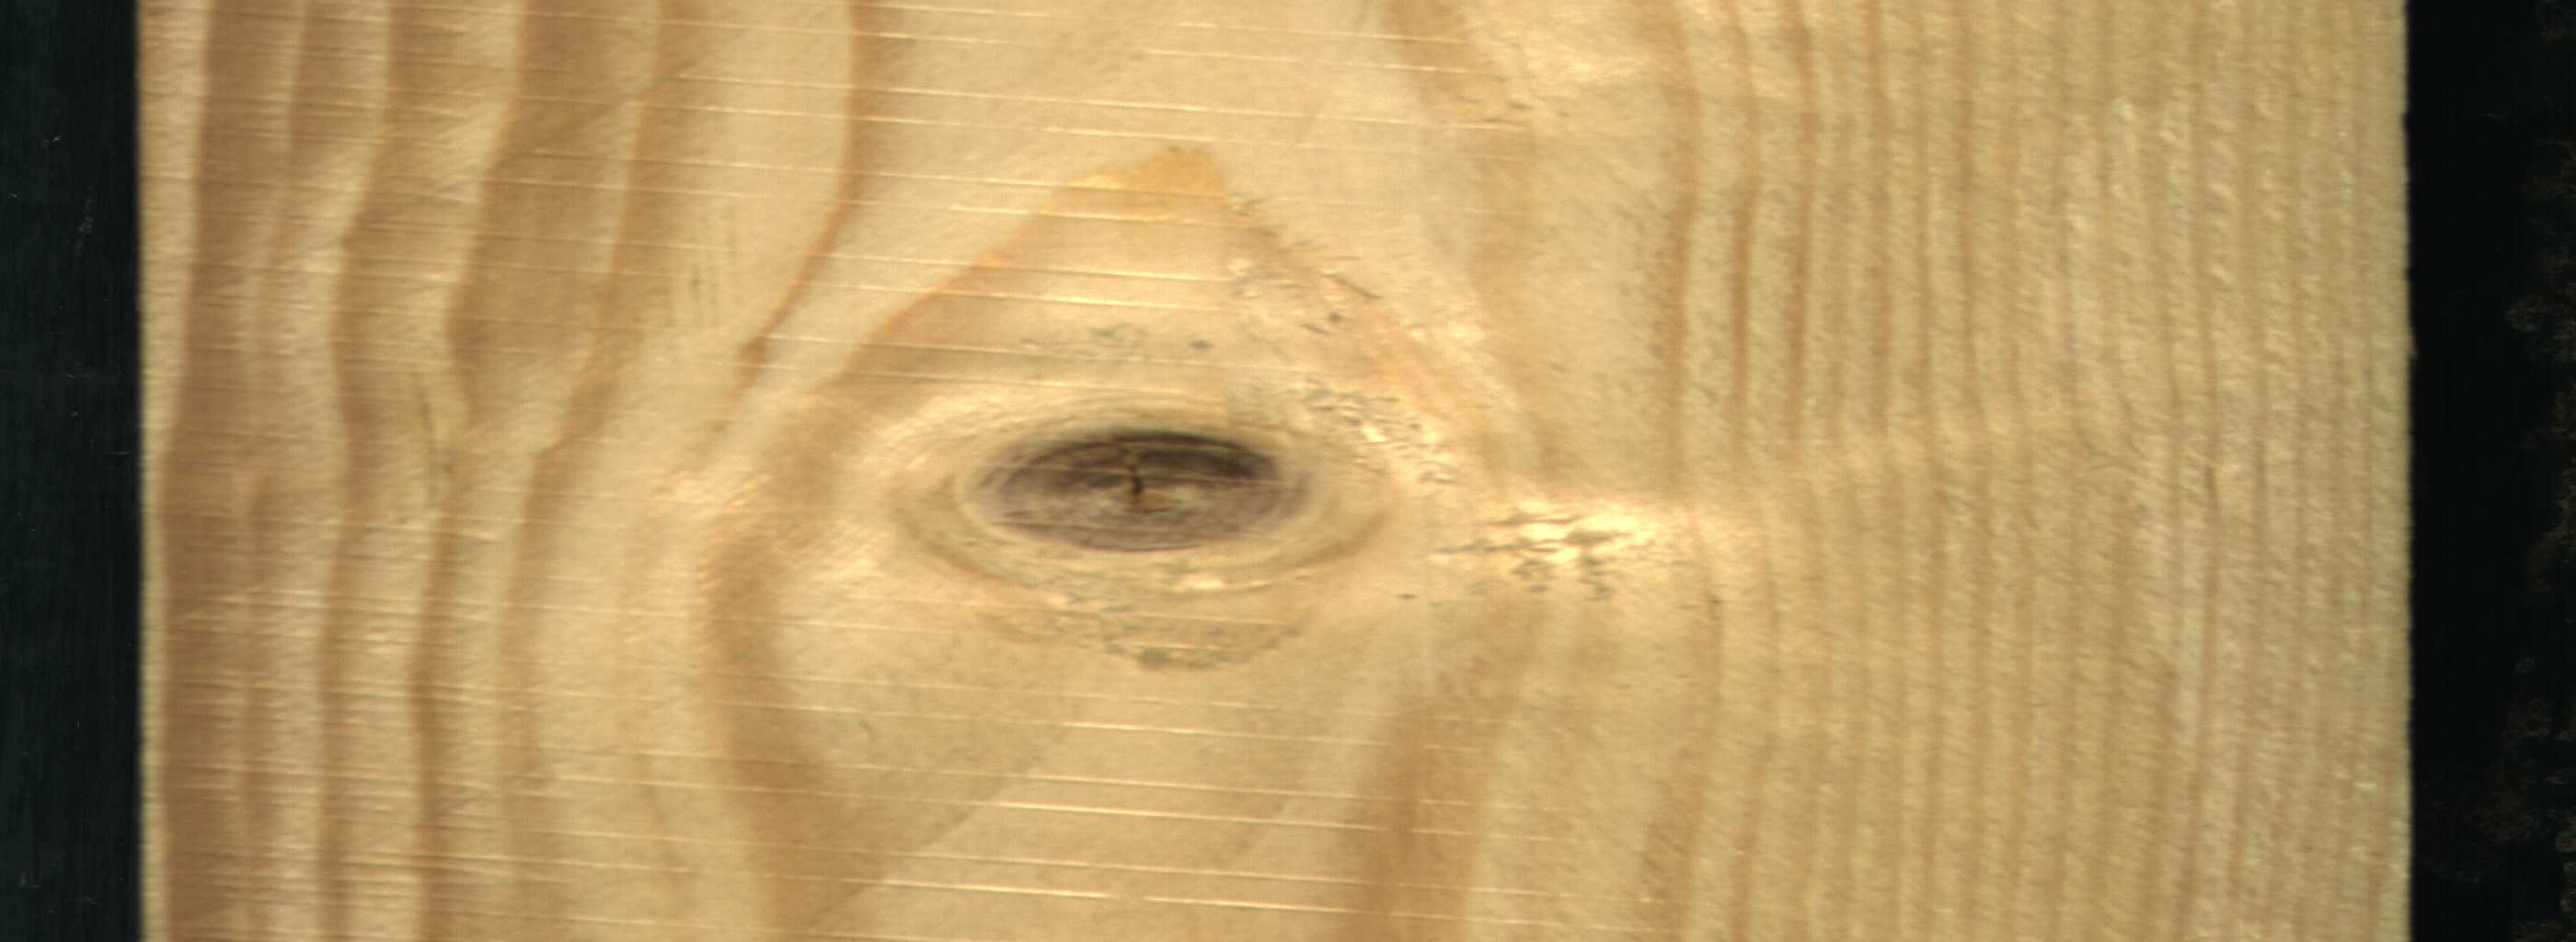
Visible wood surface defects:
Live_Knot